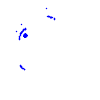
Particle: kaon